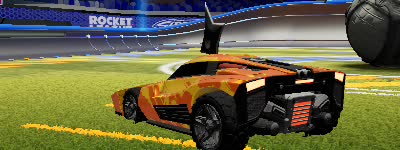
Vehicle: breakout